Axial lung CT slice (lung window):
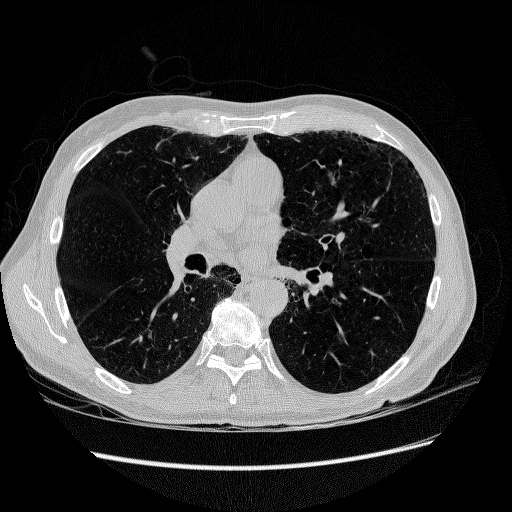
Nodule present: no